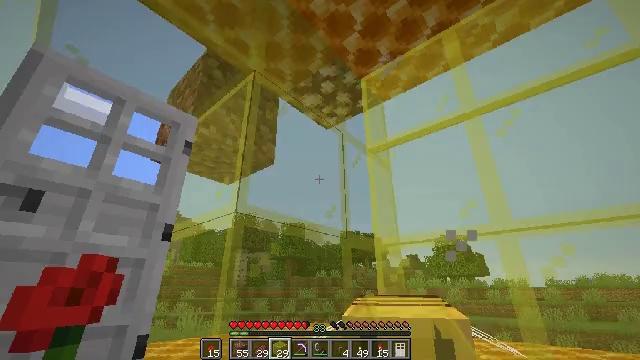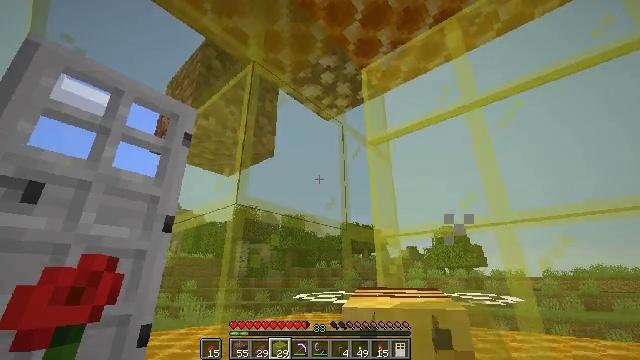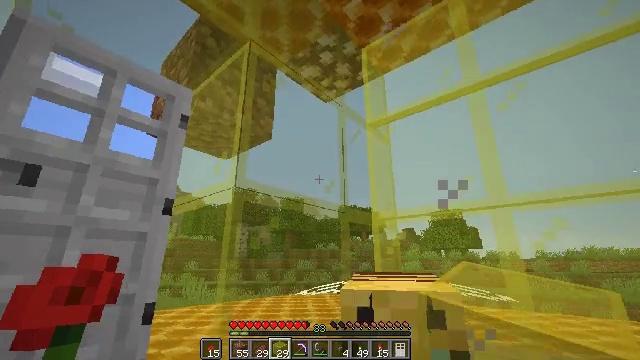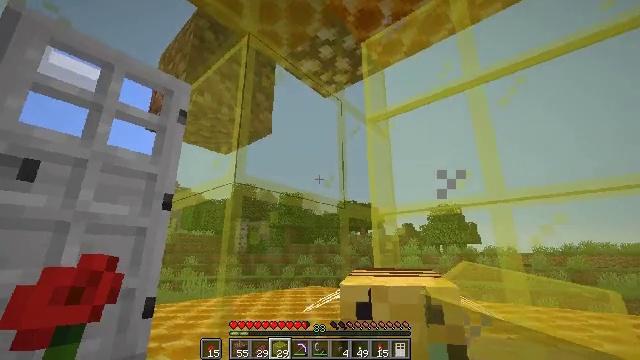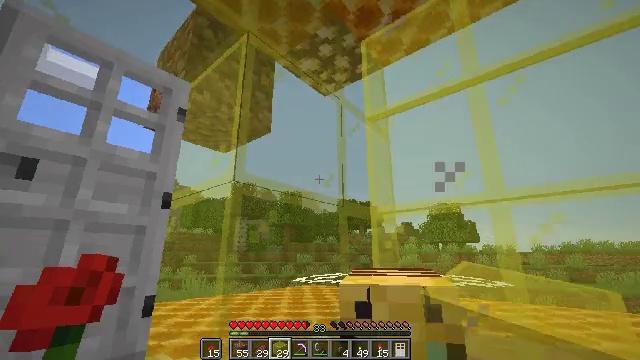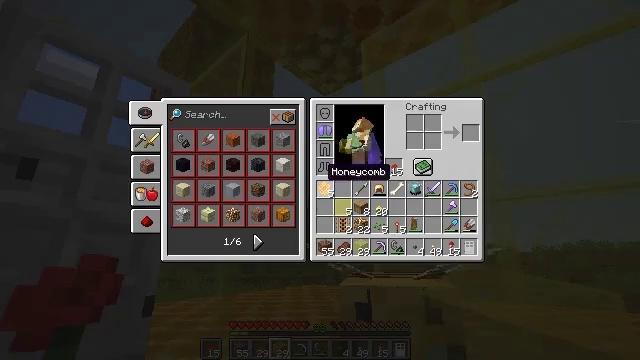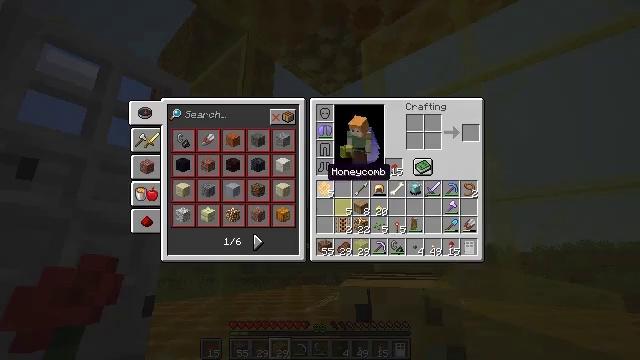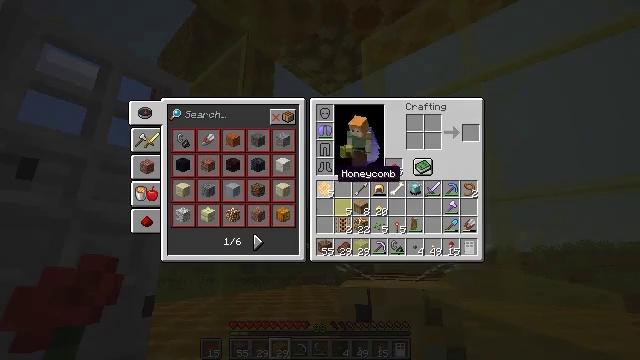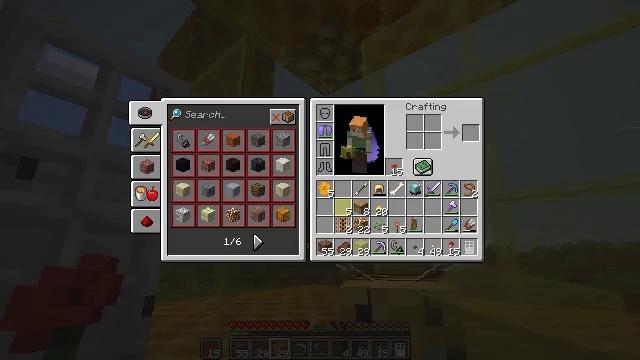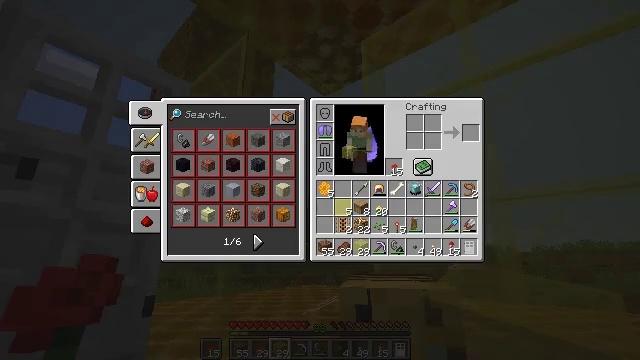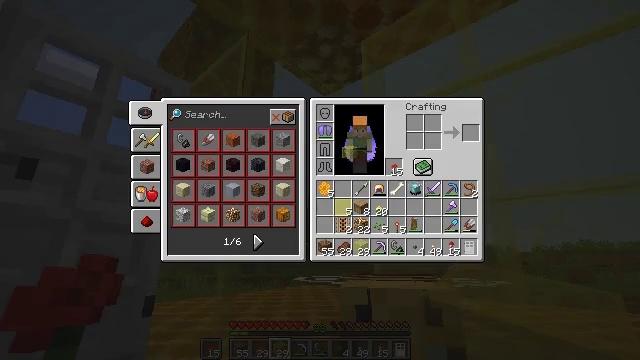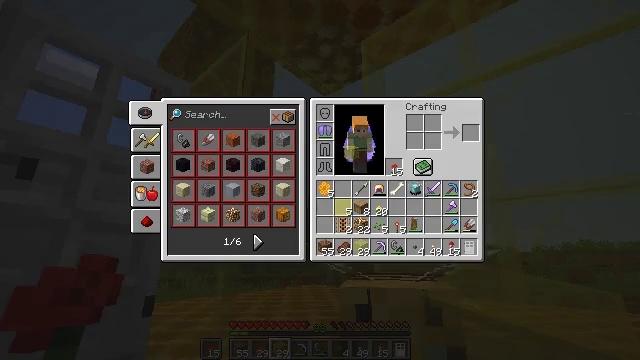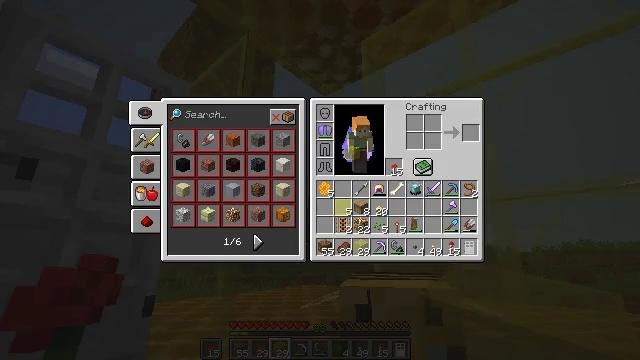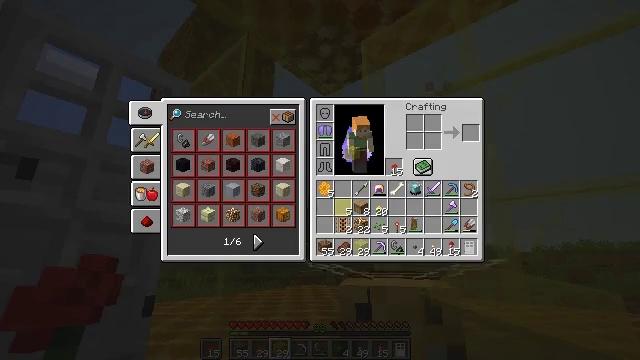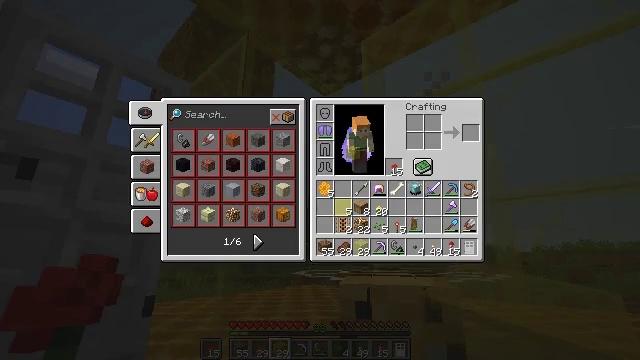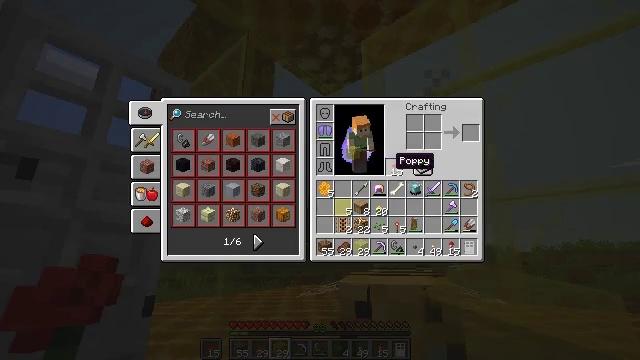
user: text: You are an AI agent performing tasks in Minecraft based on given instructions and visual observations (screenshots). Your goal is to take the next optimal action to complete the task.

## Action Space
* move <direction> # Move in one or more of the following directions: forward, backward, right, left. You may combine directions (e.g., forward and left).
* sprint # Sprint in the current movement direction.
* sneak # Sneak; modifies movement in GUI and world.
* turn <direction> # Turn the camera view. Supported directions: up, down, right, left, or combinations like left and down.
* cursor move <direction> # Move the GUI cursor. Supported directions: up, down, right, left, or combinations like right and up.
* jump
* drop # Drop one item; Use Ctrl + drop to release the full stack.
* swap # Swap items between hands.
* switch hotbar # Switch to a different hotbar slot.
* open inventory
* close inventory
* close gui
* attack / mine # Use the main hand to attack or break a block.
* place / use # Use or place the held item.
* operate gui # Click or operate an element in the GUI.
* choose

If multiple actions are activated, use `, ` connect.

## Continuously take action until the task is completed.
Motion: motion action
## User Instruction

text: Create a honeycomb block using the crafting table.
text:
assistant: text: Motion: turn down
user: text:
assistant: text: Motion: turn down
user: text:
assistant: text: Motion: turn down
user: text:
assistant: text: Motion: no_op
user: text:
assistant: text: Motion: open inventory
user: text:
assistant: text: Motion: open inventory
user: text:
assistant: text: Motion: cursor move right
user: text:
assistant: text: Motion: cursor move right
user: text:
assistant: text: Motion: sneak, cursor move right
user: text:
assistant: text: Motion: sneak, cursor move right
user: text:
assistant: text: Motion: sneak, cursor move right
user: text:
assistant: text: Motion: sneak
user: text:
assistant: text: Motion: sneak
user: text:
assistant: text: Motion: sneak
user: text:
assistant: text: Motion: sneak
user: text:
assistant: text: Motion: sneak
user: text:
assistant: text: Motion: sneak
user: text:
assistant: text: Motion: sneak, choose
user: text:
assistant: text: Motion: sneak, choose
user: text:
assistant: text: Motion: sneak
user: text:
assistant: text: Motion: sneak
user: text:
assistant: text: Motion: sneak
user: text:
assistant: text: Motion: sneak
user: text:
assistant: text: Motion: sneak
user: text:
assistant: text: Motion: close inventory
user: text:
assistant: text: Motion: close inventory
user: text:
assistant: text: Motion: close inventory
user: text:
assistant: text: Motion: no_op
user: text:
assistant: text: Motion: no_op
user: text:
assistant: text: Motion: no_op